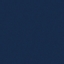
Land use / land cover class: SeaLake